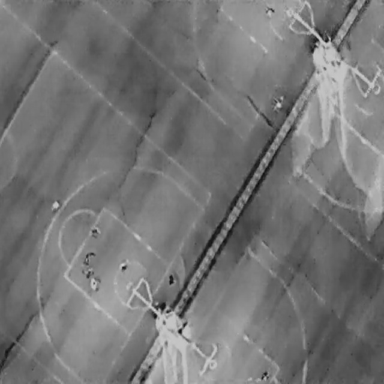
There are nine People in the infrared image.